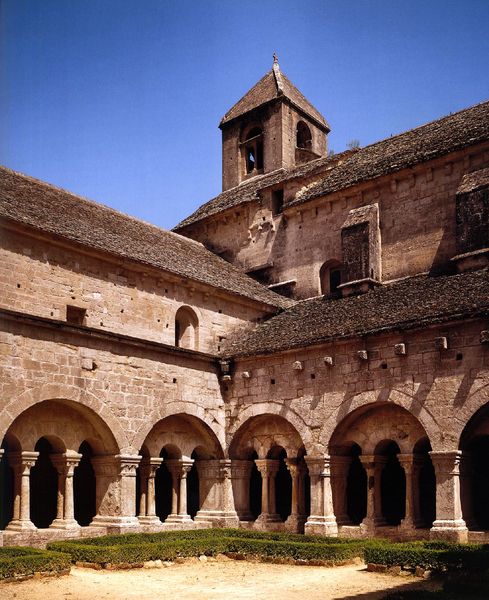
Titel: Zisterzienserabtei Sénanque
Standort: Gordes, Abtei von Sénanques (EU - F - Provence - Alpes - Côte-d’Azur)
Schlagwörter: blau, himmel, schatten, sand, fenster, pfeiler, säulen, dach, gebäude, alt, stein, steine, kirche, sonne, turm, himmelblau, ecke, bogen, sonnenlicht, dächer, mauer, farbe, hecke, foto, bögen, fugen, gang, innenhof, glockenturm, kloster, kreuz, religion, doppelsäulen, glocke, sandstein, antik, fresken, romanik, beete, buchs, glocken, kreuzgang, winkel, romanisch, gänge, buchsbaum, buchshecke, klostergang, glockentrum, kreuzgangkloster